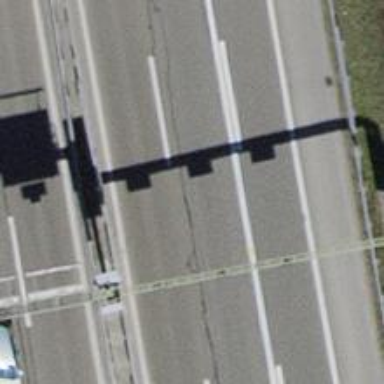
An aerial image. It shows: Asphalt motorway.